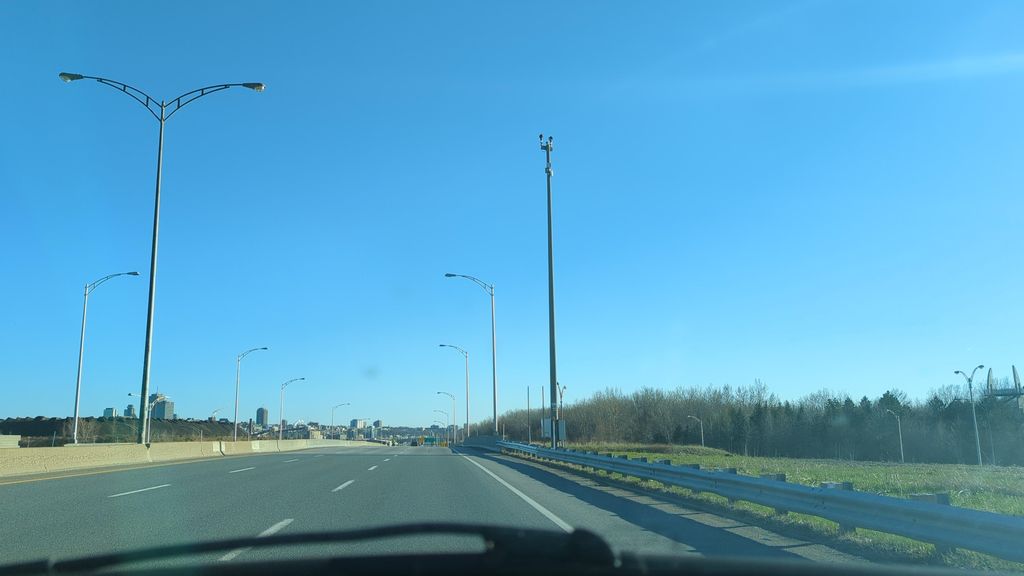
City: quebec_city